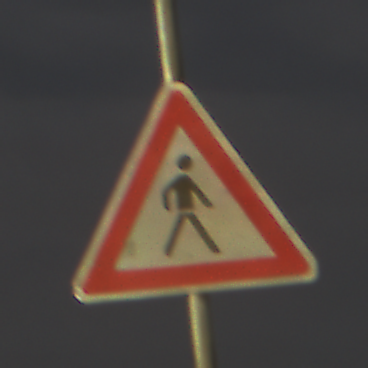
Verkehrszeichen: FussgaengerLinks
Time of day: Night
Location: Outdoor (Urban)
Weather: PartlyCloudy
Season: NotSpecified
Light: Artificial